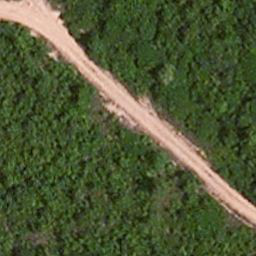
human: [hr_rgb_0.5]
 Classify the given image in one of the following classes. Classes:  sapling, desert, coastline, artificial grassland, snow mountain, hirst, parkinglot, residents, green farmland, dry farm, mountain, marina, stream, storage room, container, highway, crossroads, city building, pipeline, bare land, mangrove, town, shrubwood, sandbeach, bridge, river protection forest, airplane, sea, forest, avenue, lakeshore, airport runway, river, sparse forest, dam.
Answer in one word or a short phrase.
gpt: avenue